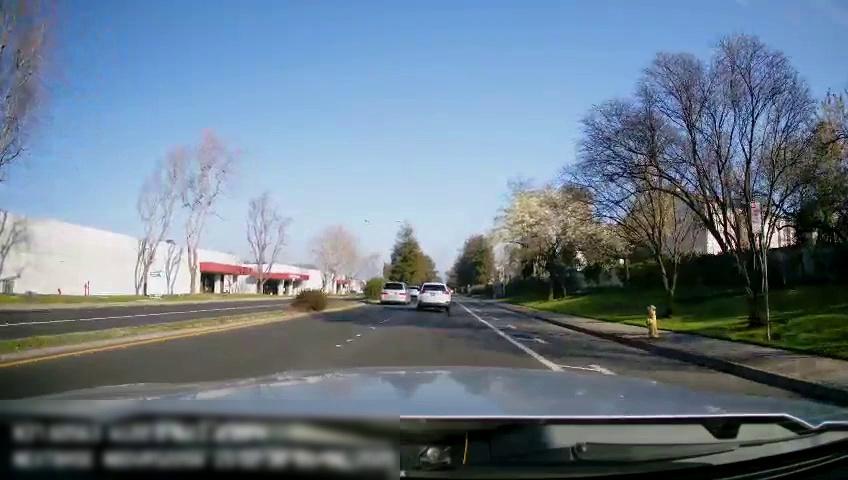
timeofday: Day
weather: Sunny
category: Drivable Space
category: Drivable Space
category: Vehicles | SUV
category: Vehicles | Van
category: Vehicles | SUV
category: Lanes | Alternate Lane
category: Lanes | Opposite Lane
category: Lanes | Current Lane
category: Lanes | Current Lane